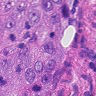
Metastatic tissue present: yes